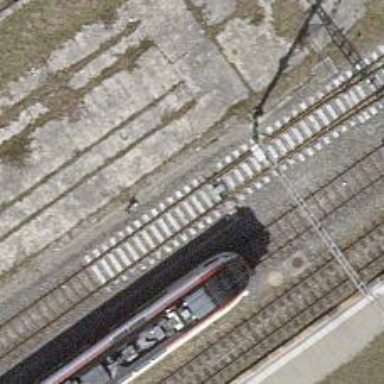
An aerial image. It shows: Railway switch.